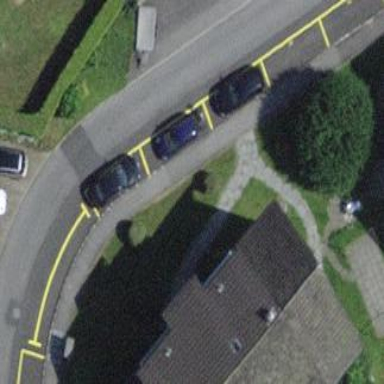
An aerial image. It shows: Parking lane designated for parking.